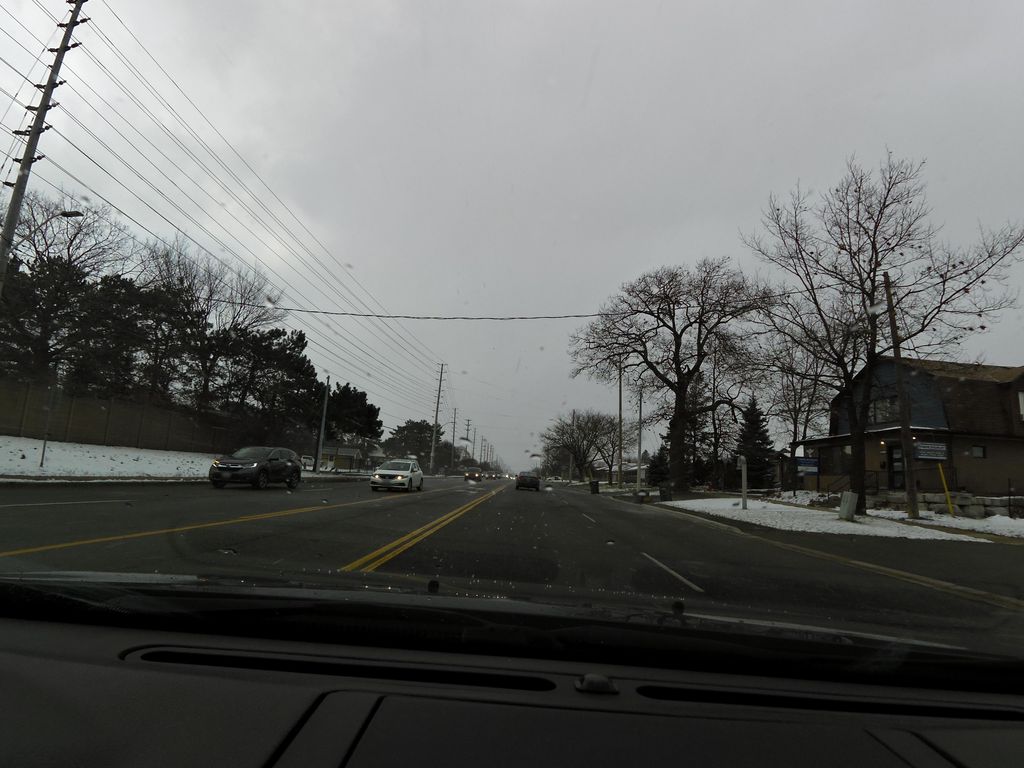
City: toronto